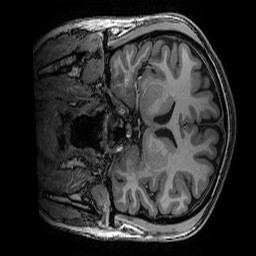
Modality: T1w
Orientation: coronal
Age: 20
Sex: female
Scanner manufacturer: ge
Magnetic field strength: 3 T
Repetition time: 0.007 s
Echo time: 0.00342 s